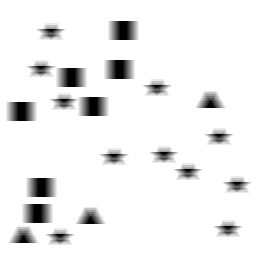
Squares: 7
Triangles: 3
Stars: 11
Total shapes: 21